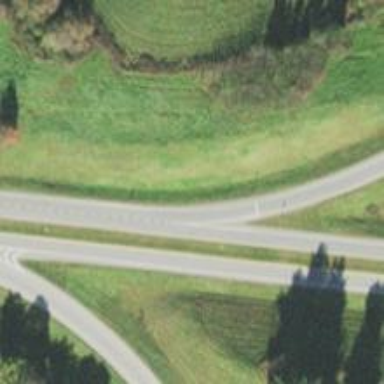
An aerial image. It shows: Trunk link road with asphalt surface.